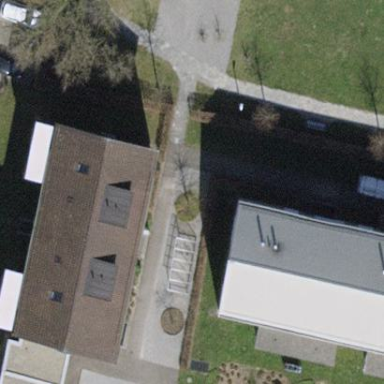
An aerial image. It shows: Building with tile roof.